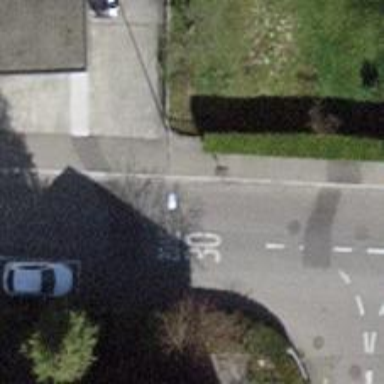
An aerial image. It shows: Residential road paved with concrete.